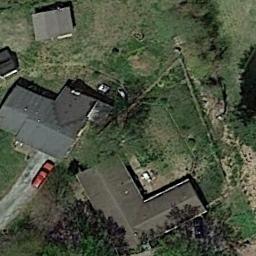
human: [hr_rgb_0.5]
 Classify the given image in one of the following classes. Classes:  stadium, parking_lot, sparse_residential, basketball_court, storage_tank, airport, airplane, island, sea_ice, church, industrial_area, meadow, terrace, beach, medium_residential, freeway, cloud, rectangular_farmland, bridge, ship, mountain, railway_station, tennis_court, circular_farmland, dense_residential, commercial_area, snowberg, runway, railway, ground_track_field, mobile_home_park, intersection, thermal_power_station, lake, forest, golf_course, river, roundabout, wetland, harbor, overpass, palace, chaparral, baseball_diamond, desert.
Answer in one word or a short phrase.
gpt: medium_residential